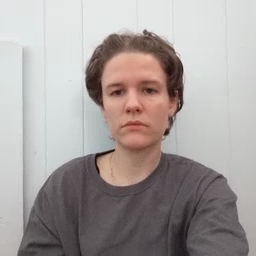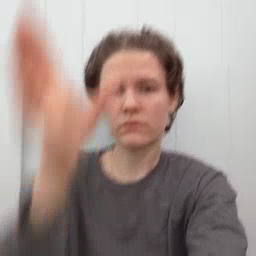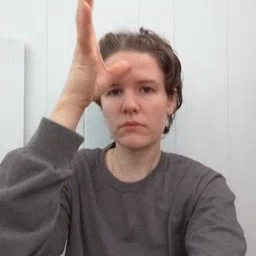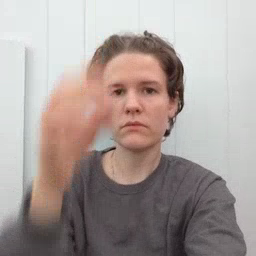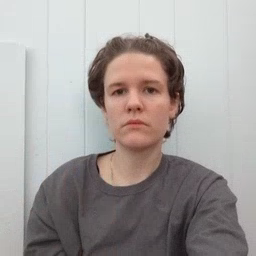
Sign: dad